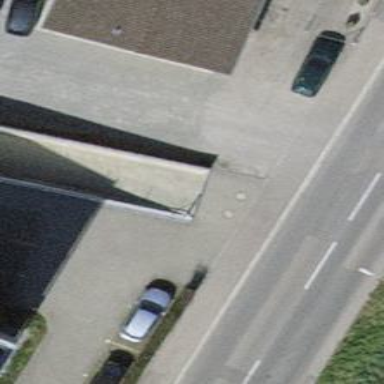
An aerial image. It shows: Parking aisle with paving stones surface.